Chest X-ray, PA view. Patient: 40 years old, sex F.
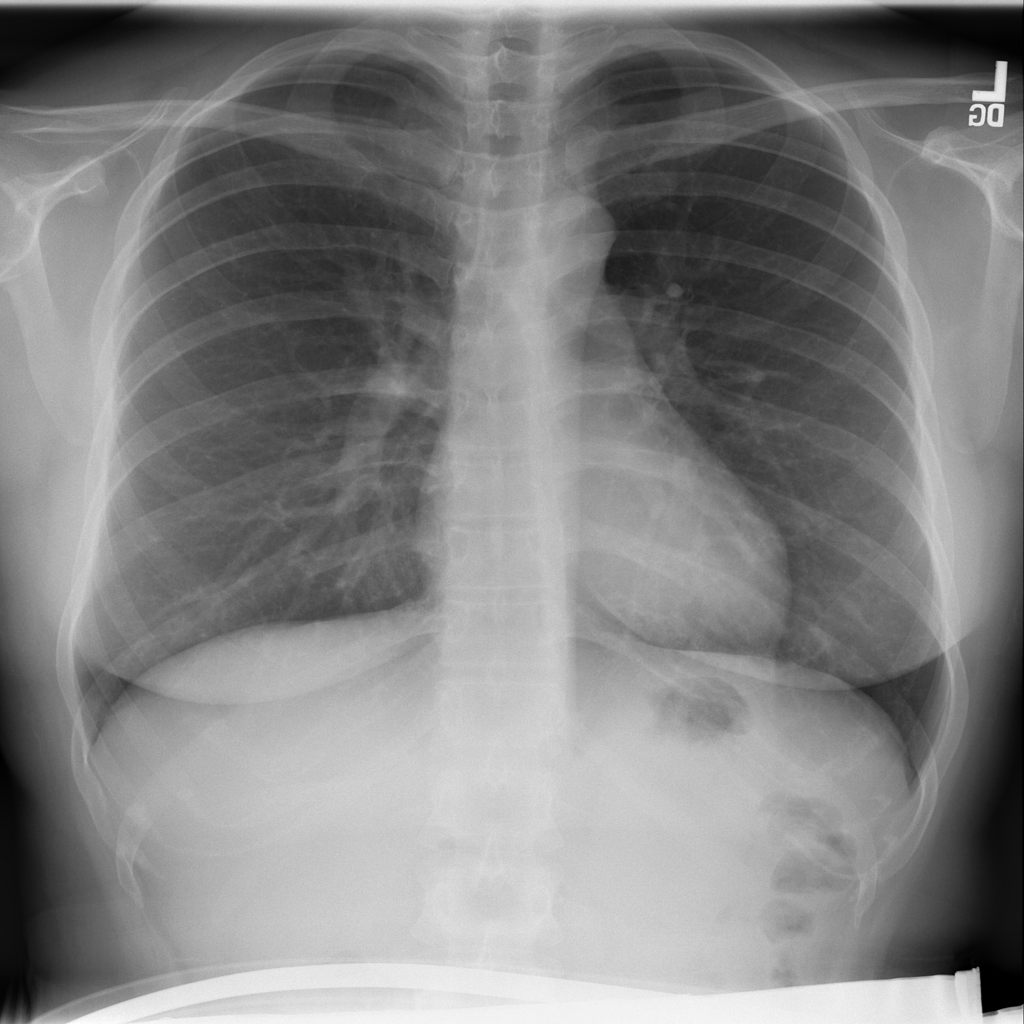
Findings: No Finding